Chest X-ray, PA view. Patient: 22 years old, sex M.
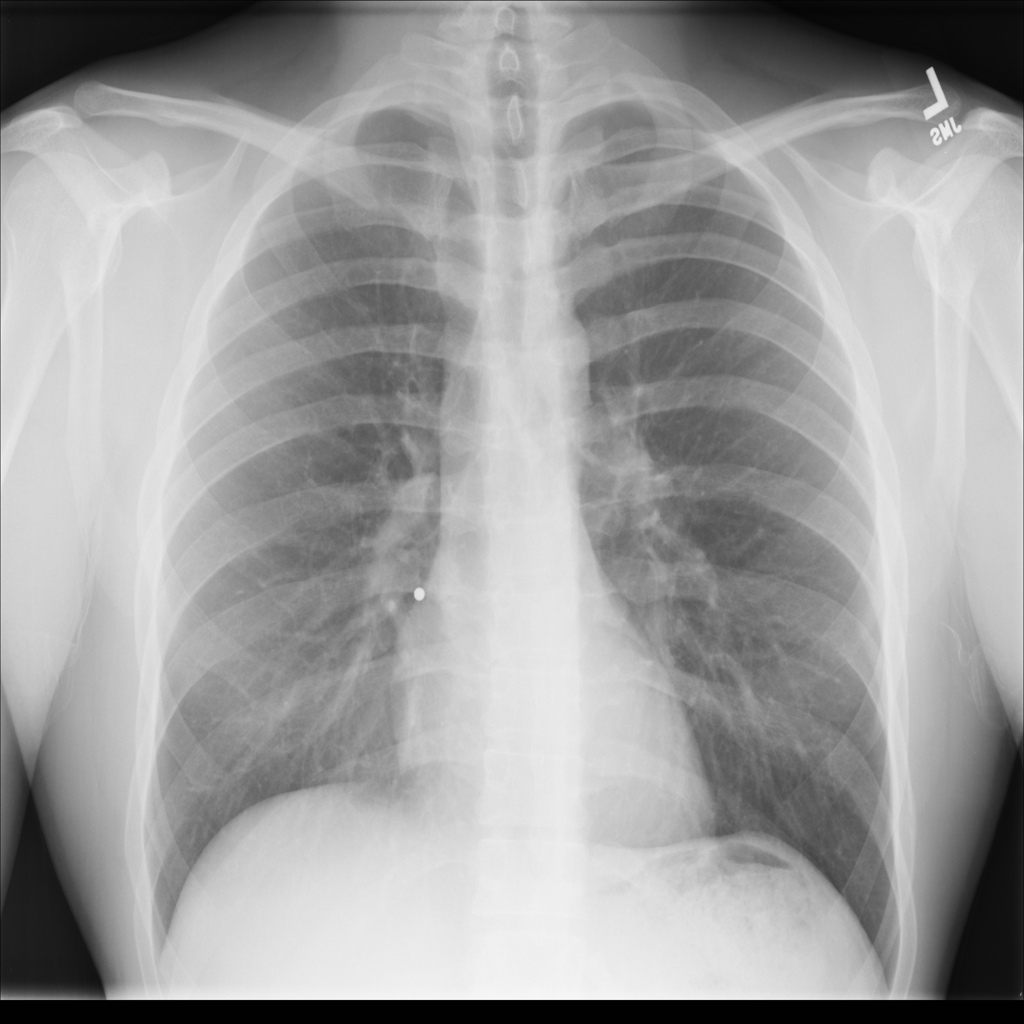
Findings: No Finding